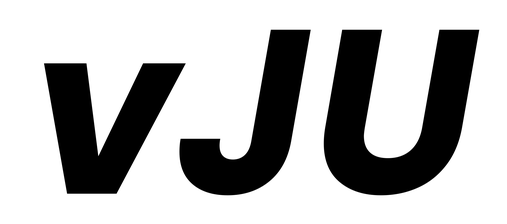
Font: Poppins-BoldItalic